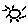
Label: sun